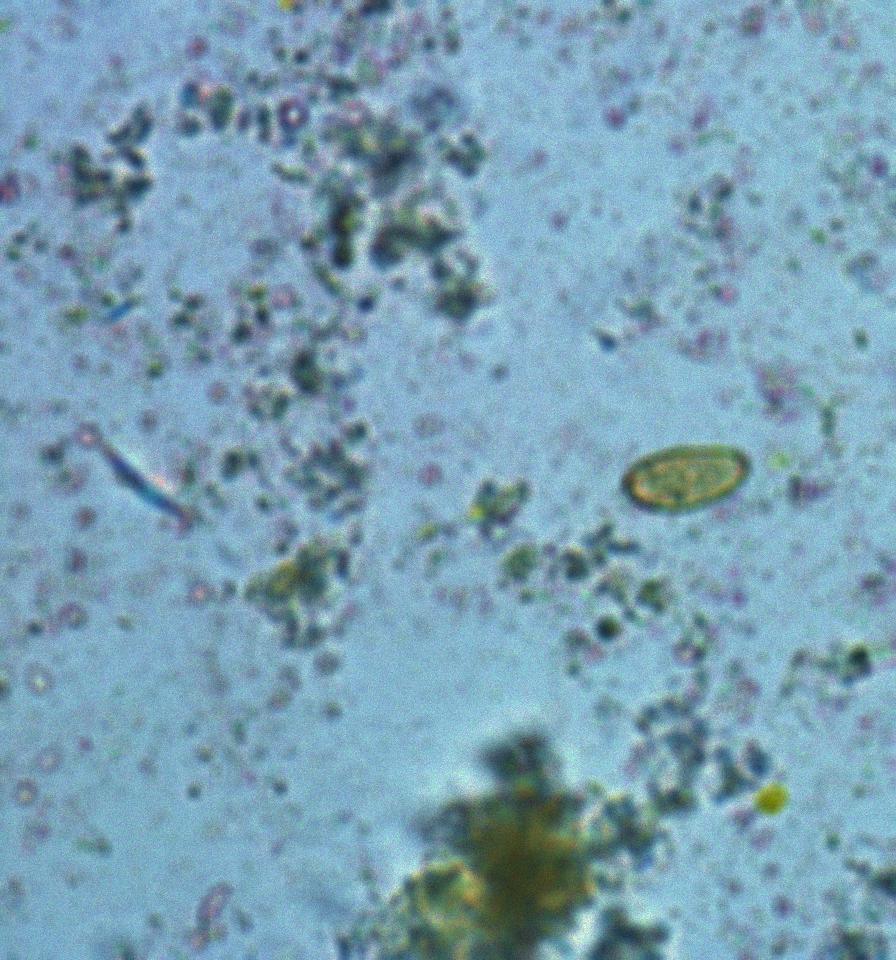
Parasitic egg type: Opisthorchis viverrine